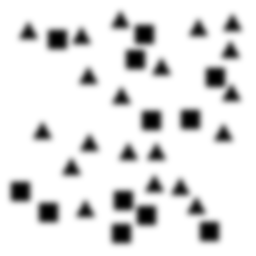
Squares: 12
Triangles: 20
Stars: 0
Total shapes: 32